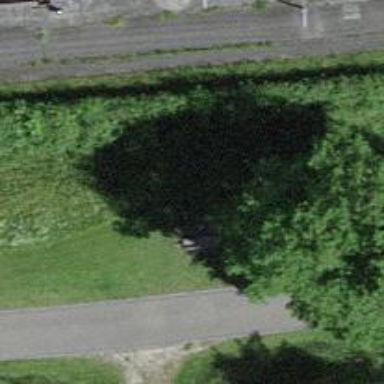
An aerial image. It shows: Bench for seating.